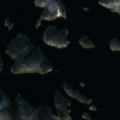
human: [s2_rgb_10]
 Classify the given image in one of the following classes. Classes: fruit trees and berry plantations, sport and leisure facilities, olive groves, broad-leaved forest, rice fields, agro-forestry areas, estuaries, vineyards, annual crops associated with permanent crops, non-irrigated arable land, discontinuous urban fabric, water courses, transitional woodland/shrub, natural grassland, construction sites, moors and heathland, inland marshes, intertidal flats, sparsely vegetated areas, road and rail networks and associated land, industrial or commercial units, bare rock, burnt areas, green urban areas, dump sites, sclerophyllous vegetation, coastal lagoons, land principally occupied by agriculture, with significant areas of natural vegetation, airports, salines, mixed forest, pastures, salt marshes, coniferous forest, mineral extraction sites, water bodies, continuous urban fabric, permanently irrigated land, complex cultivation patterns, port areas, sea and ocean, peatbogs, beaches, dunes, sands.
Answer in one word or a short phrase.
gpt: coniferous forest, mixed forest, water bodies